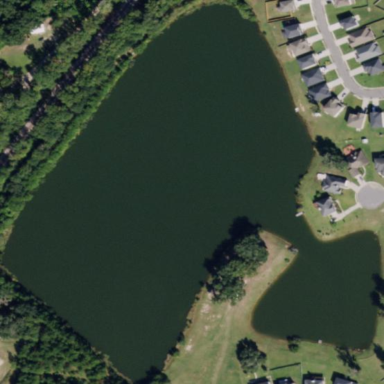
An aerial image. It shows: Beautiful lake surrounded by nature.